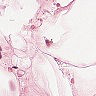
Metastatic tissue present: no